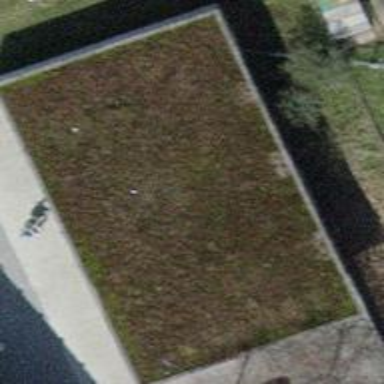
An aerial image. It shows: View of roof of building.